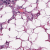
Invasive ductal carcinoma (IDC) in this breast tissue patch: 1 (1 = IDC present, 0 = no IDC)